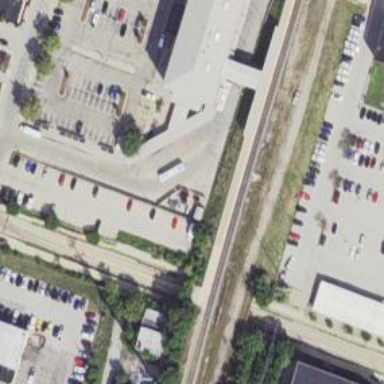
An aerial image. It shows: Busway road.